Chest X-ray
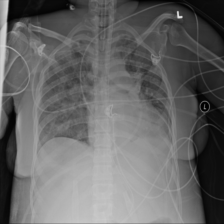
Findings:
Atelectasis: negative
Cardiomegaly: negative
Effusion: negative
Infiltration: positive
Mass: negative
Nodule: negative
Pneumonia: negative
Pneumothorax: negative
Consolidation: negative
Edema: negative
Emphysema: negative
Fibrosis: negative
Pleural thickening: negative
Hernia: negative